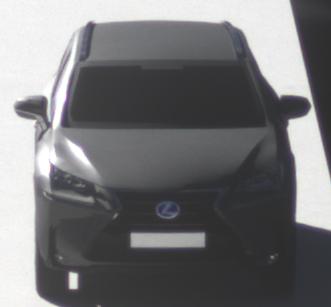
Make: Lexus
Model: NX 300h
Detailed model: NX (AZ1)
Model produced from: 2017/11
Model produced until: 2018/08
Doors: 5
Color: gray
Road condition: dry road
Daytime: morning or afternoon
Contrast: high contrast